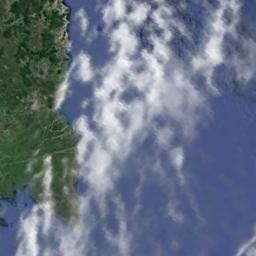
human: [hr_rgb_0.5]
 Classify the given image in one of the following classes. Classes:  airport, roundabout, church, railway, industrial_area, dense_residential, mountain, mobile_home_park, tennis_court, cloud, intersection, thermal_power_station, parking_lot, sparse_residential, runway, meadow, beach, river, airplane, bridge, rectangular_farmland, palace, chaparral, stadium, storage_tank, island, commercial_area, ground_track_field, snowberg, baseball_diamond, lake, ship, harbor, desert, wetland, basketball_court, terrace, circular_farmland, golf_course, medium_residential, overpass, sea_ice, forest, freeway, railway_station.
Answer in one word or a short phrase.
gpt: cloud